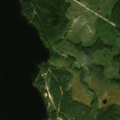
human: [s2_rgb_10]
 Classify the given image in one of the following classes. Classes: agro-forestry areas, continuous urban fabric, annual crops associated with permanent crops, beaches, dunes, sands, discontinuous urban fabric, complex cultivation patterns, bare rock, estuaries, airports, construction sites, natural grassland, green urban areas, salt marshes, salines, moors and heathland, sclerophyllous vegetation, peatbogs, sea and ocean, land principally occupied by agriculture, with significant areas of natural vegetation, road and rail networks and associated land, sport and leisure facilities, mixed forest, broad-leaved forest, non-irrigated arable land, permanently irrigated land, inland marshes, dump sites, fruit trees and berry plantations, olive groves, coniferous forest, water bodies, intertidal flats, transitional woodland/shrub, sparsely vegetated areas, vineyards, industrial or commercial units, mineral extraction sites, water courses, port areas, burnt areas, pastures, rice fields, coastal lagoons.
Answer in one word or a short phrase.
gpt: coniferous forest, transitional woodland/shrub, water bodies